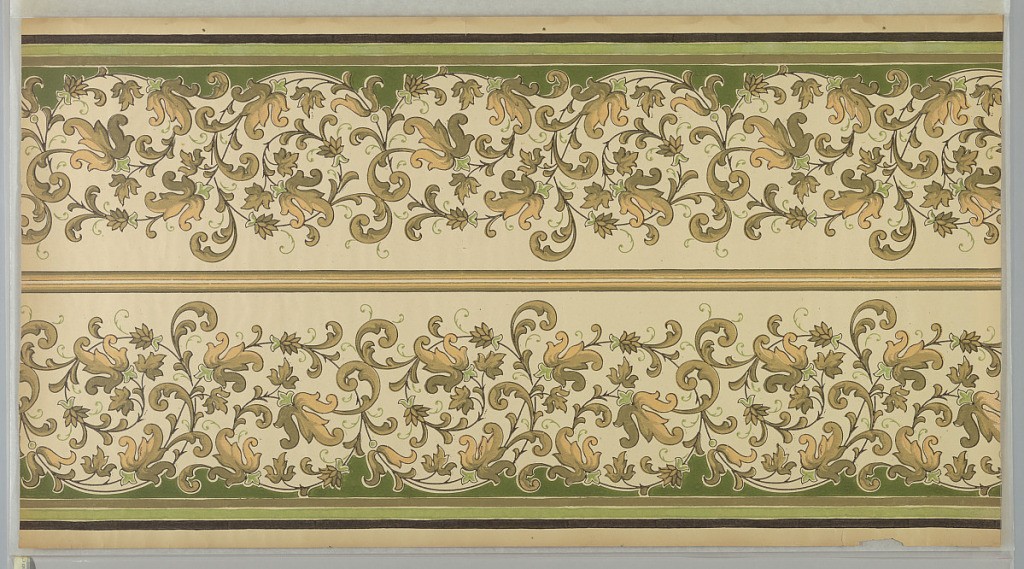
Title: Frieze
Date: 1905–1915
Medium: Machine-printed paper, ungrounded, liquid mica
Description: Two bands of mirror-reversed repeating scroll pattern composed of vine, fleur-de-lis, and acanthus leaves separated and bordered by horizontal bands on a solid ground. Printed in black, greens, off-white and peach.